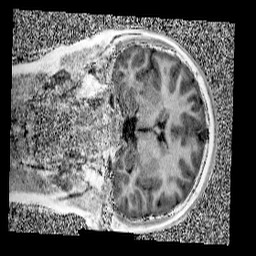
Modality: UNIT1
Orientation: coronal
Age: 10
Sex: female
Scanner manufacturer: siemens
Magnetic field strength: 3 T
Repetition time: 4 s
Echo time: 0.00299 s